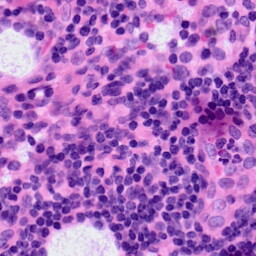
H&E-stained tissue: LymphNode